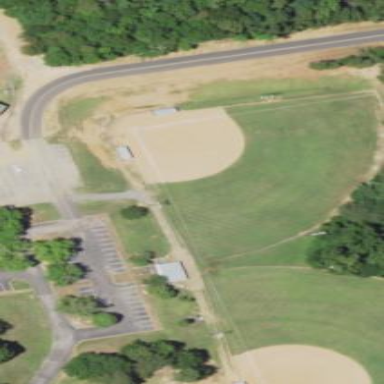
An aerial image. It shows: Baseball pitch for leisure land activities.